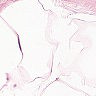
Metastatic tissue present: no